Question: Im new to WPF Application. I need to customize my combobox like this image.
I have tried this example
<URL>
'''
<Window x:Class="win.Window1"
xmlns="http://schemas.microsoft.com/winfx/2006/xaml/presentation"
xmlns:x="http://schemas.microsoft.com/winfx/2006/xaml"
Title="Window1" Height="300" Width="300" Background="Red">
<Window.Resources>
<ControlTemplate x:Key="CustomToggleButton" TargetType="ToggleButton">
<Grid>
<Border Name="Border" />
<Border Name="SmallBorder" />
<Path Name="Arrow" />
</Grid>
</ControlTemplate>
<Style TargetType="{x:Type ComboBoxItem}">
<Setter Property="FrameworkElement.OverridesDefaultStyle" Value="True" />
<Setter Property="Control.Template">
<Setter.Value>
<ControlTemplate TargetType="{x:Type ComboBoxItem}">
<Border>
<ContentPresenter />
</Border>
</ControlTemplate>
</Setter.Value>
</Setter>
</Style>
<Style TargetType="{x:Type ComboBox}">
<Setter Property="FrameworkElement.OverridesDefaultStyle" Value="True" />
<Setter Property="Control.Template">
<Setter.Value>
<ControlTemplate TargetType="ComboBox">
<Grid>
<ToggleButton Template="{StaticResource CustomToggleButton}" />
<ContentPresenter />
<TextBox />
<Popup>
<Grid>
<Border>
<ScrollViewer>
<ItemsPresenter />
</ScrollViewer>
</Border>
</Grid>
</Popup>
</Grid>
</ControlTemplate>
</Setter.Value>
</Setter>
</Style>
</Window.Resources>
<Grid>
<ComboBox Grid.Column="1" Height="40" Width="200" >
<ComboBoxItem Name="item1">item1</ComboBoxItem>
<ComboBoxItem Name="item2">item2</ComboBoxItem>
<ComboBoxItem Name="item3">item3</ComboBoxItem>
</ComboBox>
</Grid>
</Window>
'''
This output works like textbox.Please help me guys!
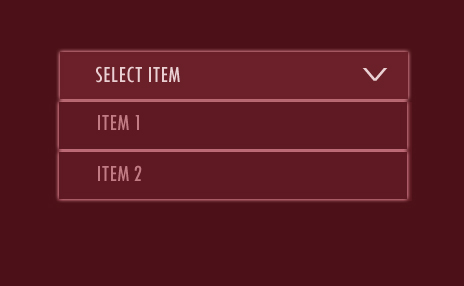
Answer: I also liked the format and decided to reproduce it. Please find the XAML below. Hope it helps someone...
'''
<Window x:Class="ComboStyle.MainWindow"
xmlns="http://schemas.microsoft.com/winfx/2006/xaml/presentation"
xmlns:x="http://schemas.microsoft.com/winfx/2006/xaml"
Title="MainWindow" Height="350" Width="525">
<Window.Resources>
<ControlTemplate x:Key="ComboBoxToggleButton" TargetType="{x:Type ToggleButton}">
<Grid>
<Grid.ColumnDefinitions>
<ColumnDefinition />
<ColumnDefinition Width="20" />
</Grid.ColumnDefinitions>
<Border
x:Name="Border"
Grid.ColumnSpan="2"
CornerRadius="0"
Background="#FF3F3F3F"
BorderBrush="#FF97A0A5"
BorderThickness="1" />
<Border
Grid.Column="0"
CornerRadius="0"
Margin="1"
Background="#FF3F3F3F"
BorderBrush="#FF97A0A5"
BorderThickness="0,0,1,0" />
<Path
x:Name="Arrow"
Grid.Column="1"
Fill="White"
HorizontalAlignment="Center"
VerticalAlignment="Center"
Data="M0,0 L0,2 L4,6 L8,2 L8,0 L4,4 z"
/>
</Grid>
<!--<ControlTemplate.Triggers>
<Trigger Property="ToggleButton.IsMouseOver" Value="true">
<Setter TargetName="Border" Property="Background" Value="#808080" />
</Trigger>
<Trigger Property="ToggleButton.IsChecked" Value="true">
<Setter TargetName="Border" Property="Background" Value="#E0E0E0" />
</Trigger>
<Trigger Property="IsEnabled" Value="False">
<Setter TargetName="Border" Property="Background" Value="#EEEEEE" />
<Setter TargetName="Border" Property="BorderBrush" Value="#AAAAAA" />
<Setter Property="Foreground" Value="#888888"/>
<Setter TargetName="Arrow" Property="Fill" Value="#888888" />
</Trigger>
</ControlTemplate.Triggers>-->
</ControlTemplate>
<ControlTemplate x:Key="ComboBoxTextBox" TargetType="{x:Type TextBox}">
<Border x:Name="PART_ContentHost" Focusable="False" Background="{TemplateBinding Background}" />
</ControlTemplate>
<Style x:Key="{x:Type ComboBox}" TargetType="{x:Type ComboBox}">
<Setter Property="SnapsToDevicePixels" Value="true"/>
<Setter Property="OverridesDefaultStyle" Value="true"/>
<Setter Property="ScrollViewer.HorizontalScrollBarVisibility" Value="Auto"/>
<Setter Property="ScrollViewer.VerticalScrollBarVisibility" Value="Auto"/>
<Setter Property="ScrollViewer.CanContentScroll" Value="true"/>
<Setter Property="MinWidth" Value="120"/>
<Setter Property="MinHeight" Value="20"/>
<Setter Property="Foreground" Value="White"/>
<Setter Property="Template">
<Setter.Value>
<ControlTemplate TargetType="{x:Type ComboBox}">
<Grid>
<ToggleButton
Name="ToggleButton"
Template="{StaticResource ComboBoxToggleButton}"
Grid.Column="2"
Focusable="false"
IsChecked="{Binding Path=IsDropDownOpen,Mode=TwoWay,RelativeSource={RelativeSource TemplatedParent}}"
ClickMode="Press">
</ToggleButton>
<ContentPresenter Name="ContentSite" IsHitTestVisible="False" Content="{TemplateBinding SelectionBoxItem}"
ContentTemplate="{TemplateBinding SelectionBoxItemTemplate}"
ContentTemplateSelector="{TemplateBinding ItemTemplateSelector}"
Margin="3,3,23,3"
VerticalAlignment="Center"
HorizontalAlignment="Left" />
<TextBox x:Name="PART_EditableTextBox"
Style="{x:Null}"
Template="{StaticResource ComboBoxTextBox}"
HorizontalAlignment="Left"
VerticalAlignment="Center"
Margin="3,3,23,3"
Focusable="True"
Background="#FF3F3F3F"
Foreground="Green"
Visibility="Hidden"
IsReadOnly="{TemplateBinding IsReadOnly}"/>
<Popup
Name="Popup"
Placement="Bottom"
IsOpen="{TemplateBinding IsDropDownOpen}"
AllowsTransparency="True"
Focusable="False"
PopupAnimation="Slide">
<Grid Name="DropDown"
SnapsToDevicePixels="True"
MinWidth="{TemplateBinding ActualWidth}"
MaxHeight="{TemplateBinding MaxDropDownHeight}">
<Border
x:Name="DropDownBorder"
Background="#FF3F3F3F"
BorderThickness="1"
BorderBrush="#888888"/>
<ScrollViewer Margin="4,6,4,6" SnapsToDevicePixels="True">
<StackPanel IsItemsHost="True" KeyboardNavigation.DirectionalNavigation="Contained" />
</ScrollViewer>
</Grid>
</Popup>
</Grid>
<ControlTemplate.Triggers>
<Trigger Property="HasItems" Value="false">
<Setter TargetName="DropDownBorder" Property="MinHeight" Value="95"/>
</Trigger>
<Trigger Property="IsEnabled" Value="false">
<Setter Property="Foreground" Value="#888888"/>
</Trigger>
<Trigger Property="IsGrouping" Value="true">
<Setter Property="ScrollViewer.CanContentScroll" Value="false"/>
</Trigger>
<Trigger SourceName="Popup" Property="Popup.AllowsTransparency" Value="true">
<Setter TargetName="DropDownBorder" Property="CornerRadius" Value="0"/>
<Setter TargetName="DropDownBorder" Property="Margin" Value="0,2,0,0"/>
</Trigger>
<Trigger Property="IsEditable" Value="true">
<Setter Property="IsTabStop" Value="false"/>
<Setter TargetName="PART_EditableTextBox" Property="Visibility" Value="Visible"/>
<Setter TargetName="ContentSite" Property="Visibility" Value="Hidden"/>
</Trigger>
</ControlTemplate.Triggers>
</ControlTemplate>
</Setter.Value>
</Setter>
<Style.Triggers>
</Style.Triggers>
</Style>
<!-- SimpleStyles: ComboBoxItem -->
<Style x:Key="{x:Type ComboBoxItem}" TargetType="{x:Type ComboBoxItem}">
<Setter Property="SnapsToDevicePixels" Value="true"/>
<Setter Property="Foreground" Value="White"/>
<Setter Property="OverridesDefaultStyle" Value="true"/>
<Setter Property="Template">
<Setter.Value>
<ControlTemplate TargetType="{x:Type ComboBoxItem}">
<Border Name="Border"
Padding="2"
SnapsToDevicePixels="true">
<ContentPresenter />
</Border>
<ControlTemplate.Triggers>
<Trigger Property="IsHighlighted" Value="true">
<Setter TargetName="Border" Property="Background" Value="#FF4F4F4F"/>
</Trigger>
<Trigger Property="IsEnabled" Value="false">
<Setter Property="Foreground" Value="#888888"/>
</Trigger>
</ControlTemplate.Triggers>
</ControlTemplate>
</Setter.Value>
</Setter>
</Style>
</Window.Resources>
<Grid>
<Border Padding="10" Background="#FF3F3F3F">
<ComboBox Grid.Column="1" Height="30" Width="250" >
<ComboBoxItem Name="Item1">Item1</ComboBoxItem>
<ComboBoxItem Name="Item2">Item2</ComboBoxItem>
<ComboBoxItem Name="Item3">Item3</ComboBoxItem>
<ComboBoxItem Name="Item4">Item4</ComboBoxItem>
<ComboBoxItem Name="Item5">Item5</ComboBoxItem>
<ComboBoxItem Name="Item6">Item6</ComboBoxItem>
</ComboBox>
</Border>
</Grid>
'''